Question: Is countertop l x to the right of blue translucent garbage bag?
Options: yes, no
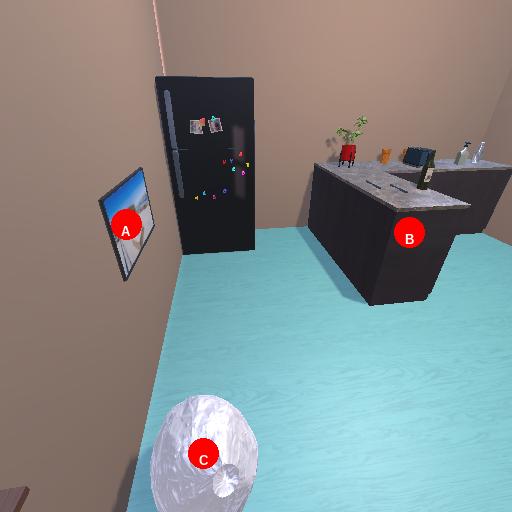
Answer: yes